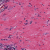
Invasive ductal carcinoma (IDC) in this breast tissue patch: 1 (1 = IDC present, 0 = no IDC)